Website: bh-photo
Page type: receipt
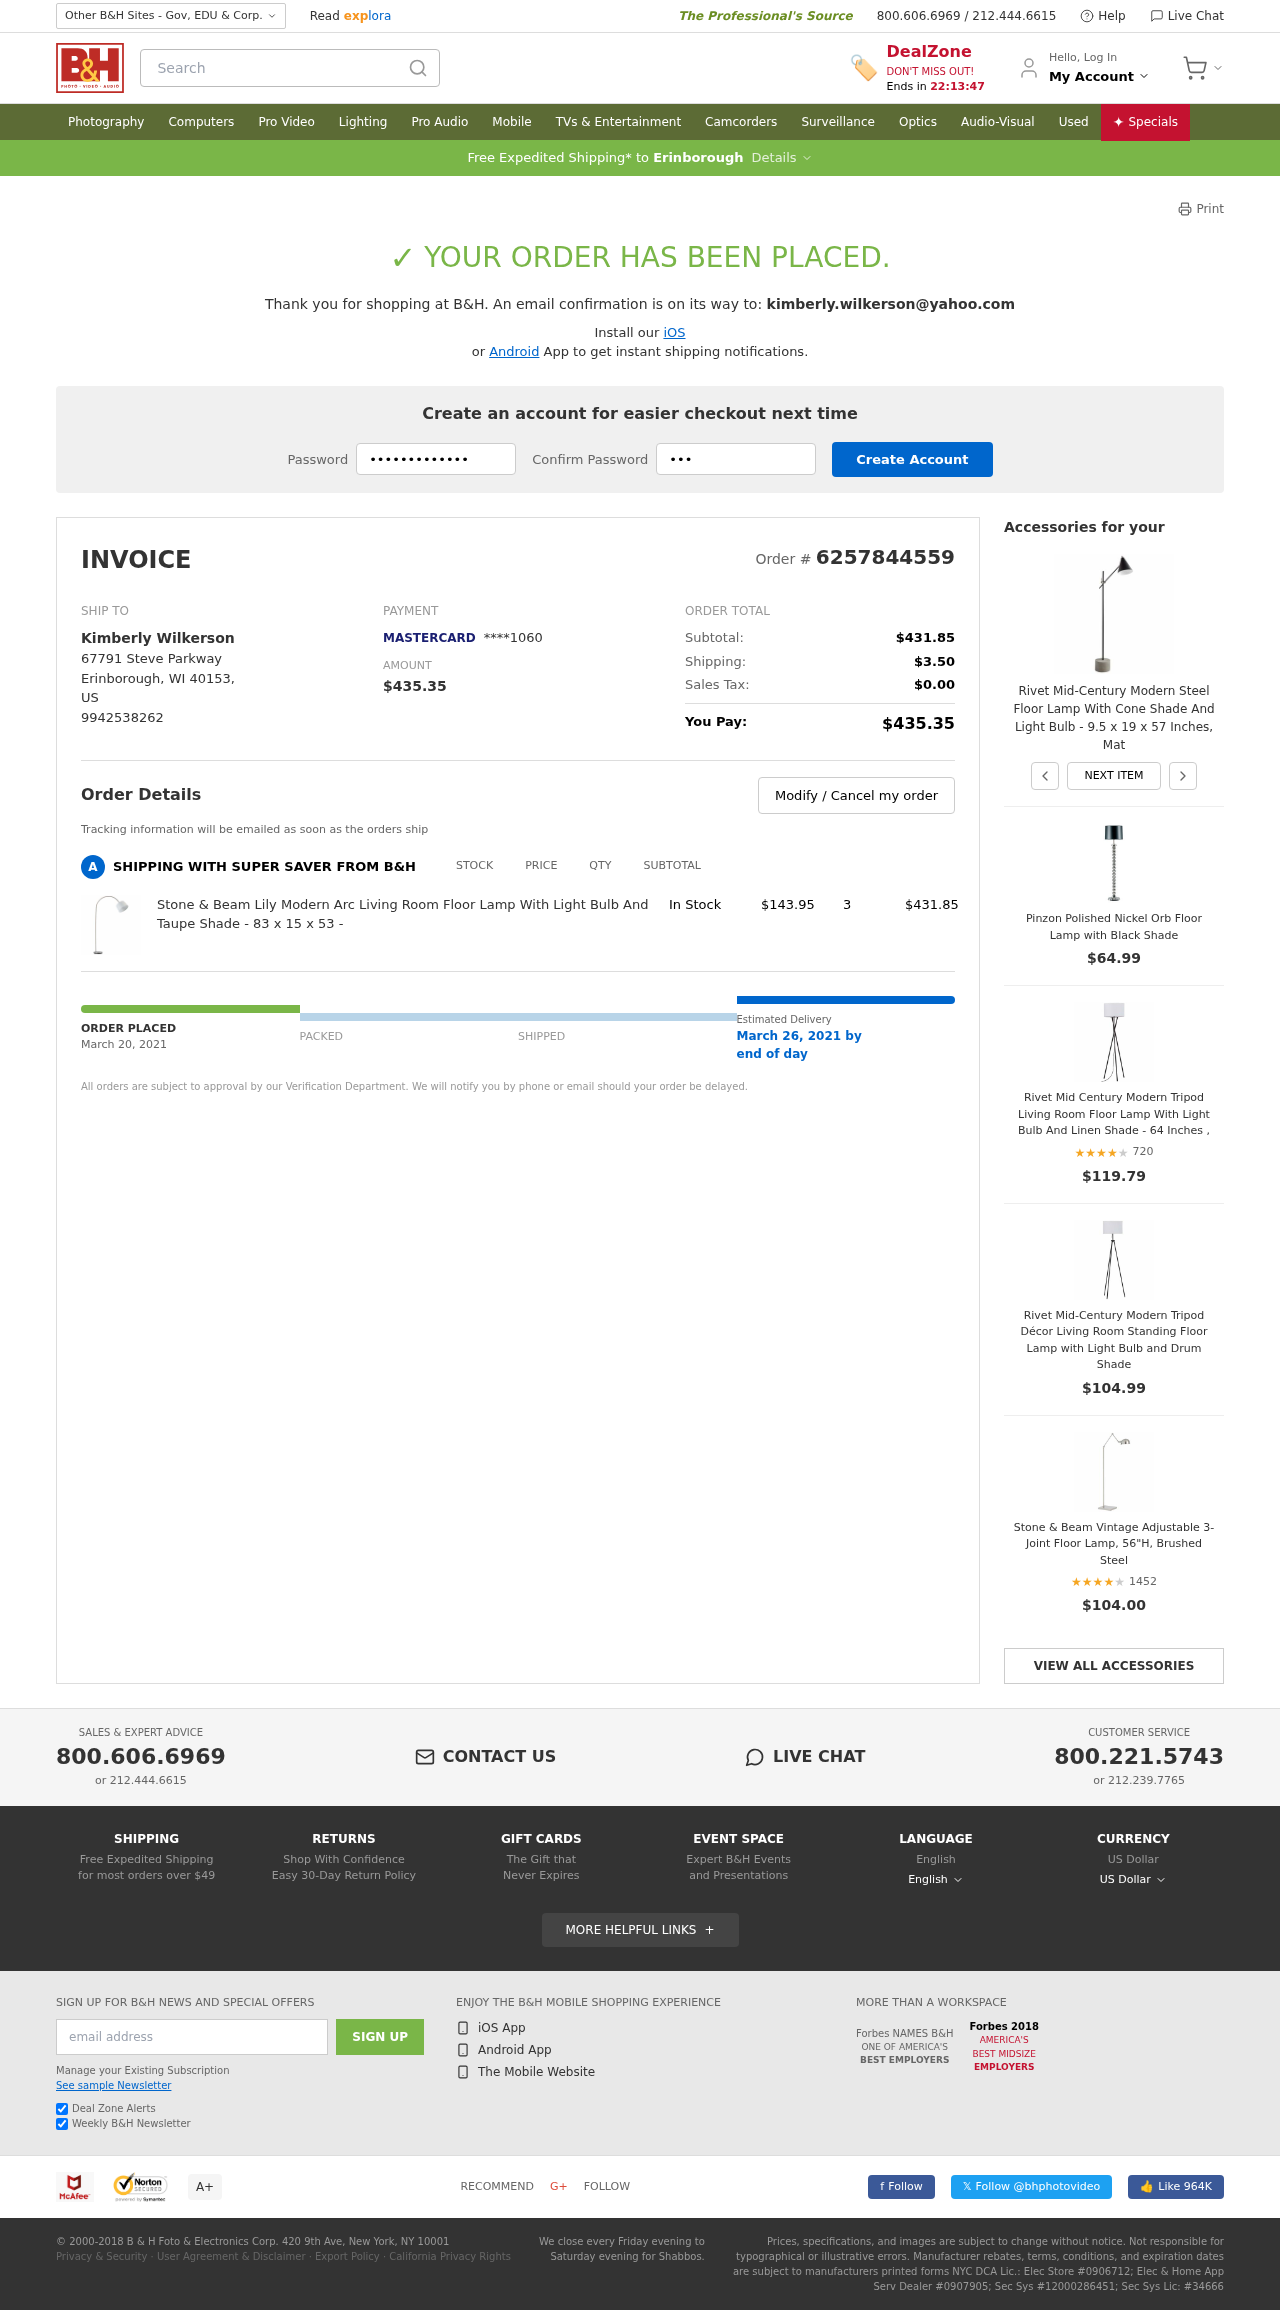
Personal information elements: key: PII_CARD_LAST4
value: ****1060
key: PII_CARD_TYPE
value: MASTERCARD
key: PII_CITY
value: Erinborough
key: PII_COUNTRY_CODE
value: US
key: PII_EMAIL
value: kimberly.wilkerson@yahoo.com
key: PII_FULLNAME
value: Kimberly Wilkerson
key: PII_PHONE
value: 9942538262
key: PII_POSTCODE
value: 40153
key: PII_STATE_ABBR
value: WI
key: PII_STREET
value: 67791 Steve Parkway
Product elements: key: PRODUCT1_NAME
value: Stone & Beam Lily Modern Arc Living Room Floor Lamp With Light Bulb And Taupe Shade - 83 x 15 x 53 -
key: PRODUCT1_PRICE
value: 143.95
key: PRODUCT1_QUANTITY
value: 3
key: PRODUCT2_NAME
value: Rivet Mid-Century Modern Steel Floor Lamp With Cone Shade And Light Bulb - 9.5 x 19 x 57 Inches, Mat
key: PRODUCT3_NAME
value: Pinzon Polished Nickel Orb Floor Lamp with Black Shade
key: PRODUCT3_PRICE
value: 64.99
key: PRODUCT4_NAME
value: Rivet Mid Century Modern Tripod Living Room Floor Lamp With Light Bulb And Linen Shade - 64 Inches ,
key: PRODUCT4_NUM_RATINGS
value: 720
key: PRODUCT4_PRICE
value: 119.79
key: PRODUCT4_RATING
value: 4.4
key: PRODUCT5_NAME
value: Rivet Mid-Century Modern Tripod Décor Living Room Standing Floor Lamp with Light Bulb and Drum Shade
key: PRODUCT5_PRICE
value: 104.99
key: PRODUCT6_NAME
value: Stone & Beam Vintage Adjustable 3-Joint Floor Lamp, 56"H, Brushed Steel
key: PRODUCT6_NUM_RATINGS
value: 1452
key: PRODUCT6_PRICE
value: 104
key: PRODUCT6_RATING
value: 3.6
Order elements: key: ORDER_ID
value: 6257844559
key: ORDER_TOTAL
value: $435.35
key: ORDER_SUBTOTAL
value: $431.85
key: ORDER_SHIPPING_COST
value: $3.50
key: ORDER_TAX
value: $0.00
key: ORDER_DATE
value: March 20, 2021
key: ORDER_DELIVERY_DATE
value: March 26, 2021 by
Search elements: key: HEADER_SEARCH
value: Search